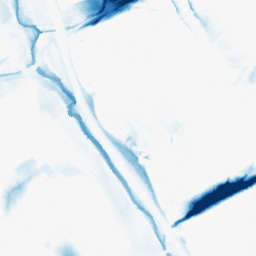
Category: morphological
Decomposition family: morphological_diamond
Decomposition parameters: operation: closing
radius: 20
Upsampling method: regularized
Upsampling parameters: scale: 2
lambda_reg: 0.01
Upsampling scale: 2